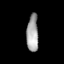
Tissue: prostate
Cell type: T cells
Senescence score: 0.2629
Nuclear area (px): 429
Mean DAPI intensity: 162.35